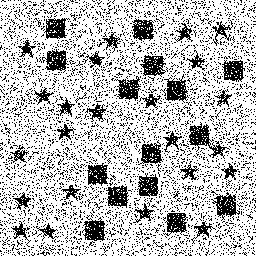
Squares: 15
Triangles: 0
Stars: 23
Total shapes: 38